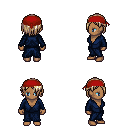
a pixel art fantasy rpg character, female body template, human, dark skin, blue robe, white pants, white blonde bangs hairstyle, red bandana, four views (front, back, left, right), 2x2 character sprite sheet, small pixel art, hard edges, no anti-aliasing